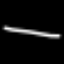
Label: line